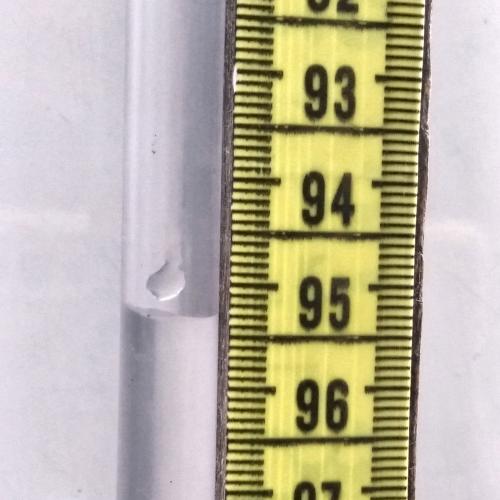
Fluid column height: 95.3 cm